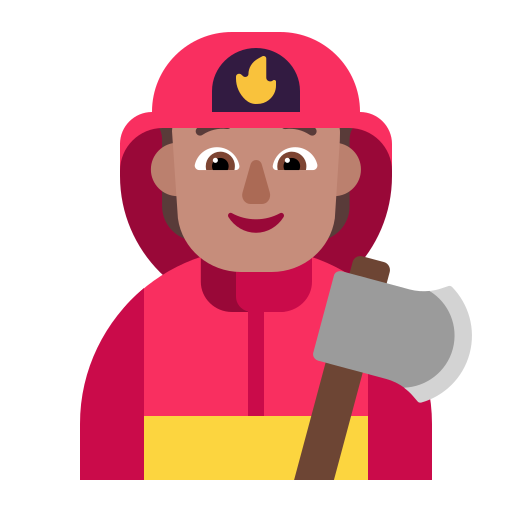
firefighter flat